Question: this is the heatmap of the question. Each task can only be assigned to one person, and each person can only be assigned one task. How to allocate to maximize total profit? (all profits are multiples of ten), and output the maximum profit.
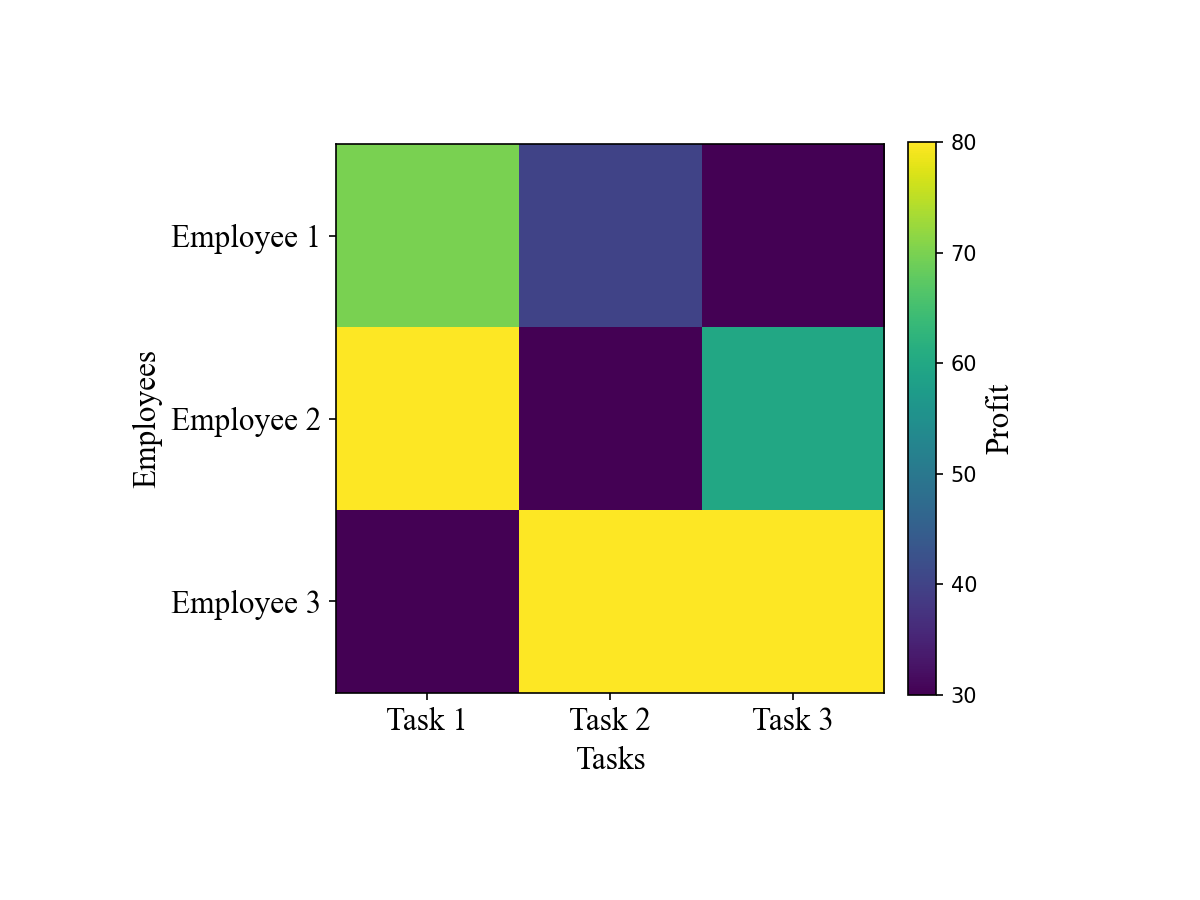
Answer: 210